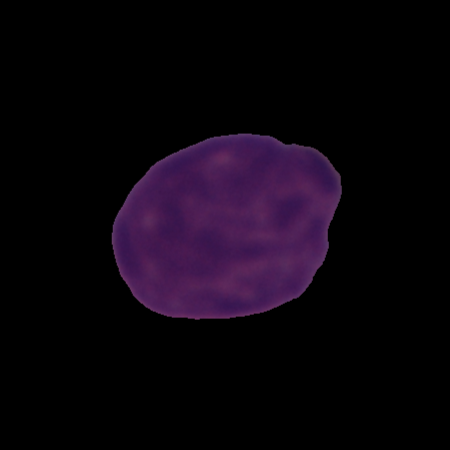
Label: cancer